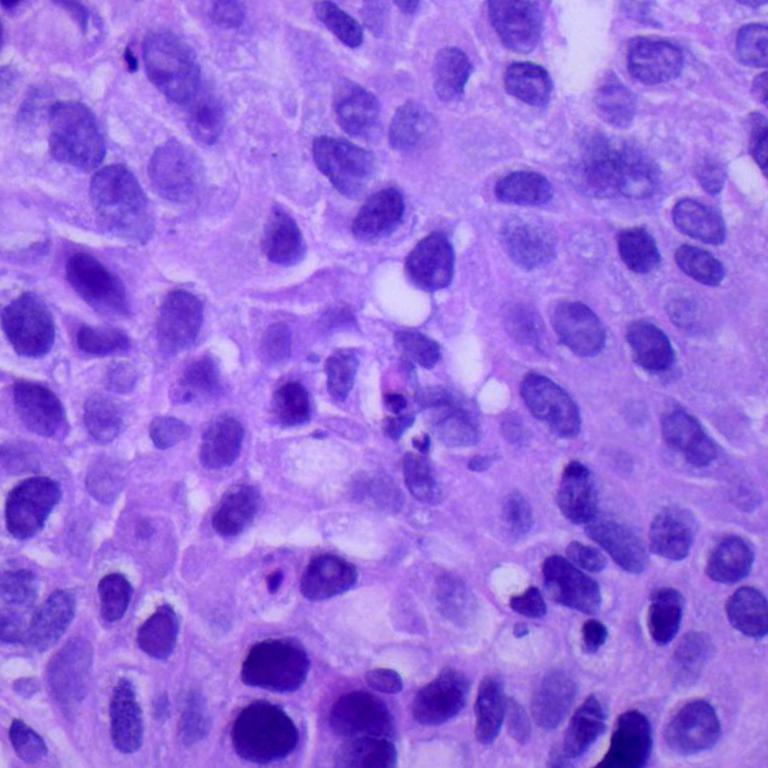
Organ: lung
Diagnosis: squamous carcinomas